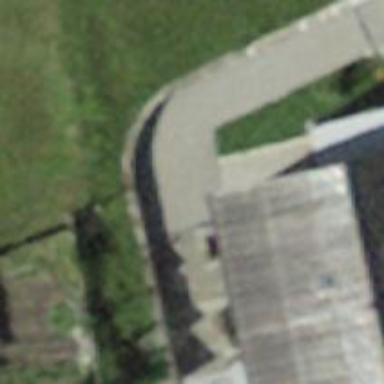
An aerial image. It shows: Set of steps on the road.